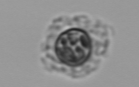
Label: Emiliania_huxleyi